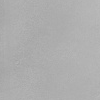
Atmospheric dust classification: dusty